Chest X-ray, PA view. Patient: 44 years old, sex F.
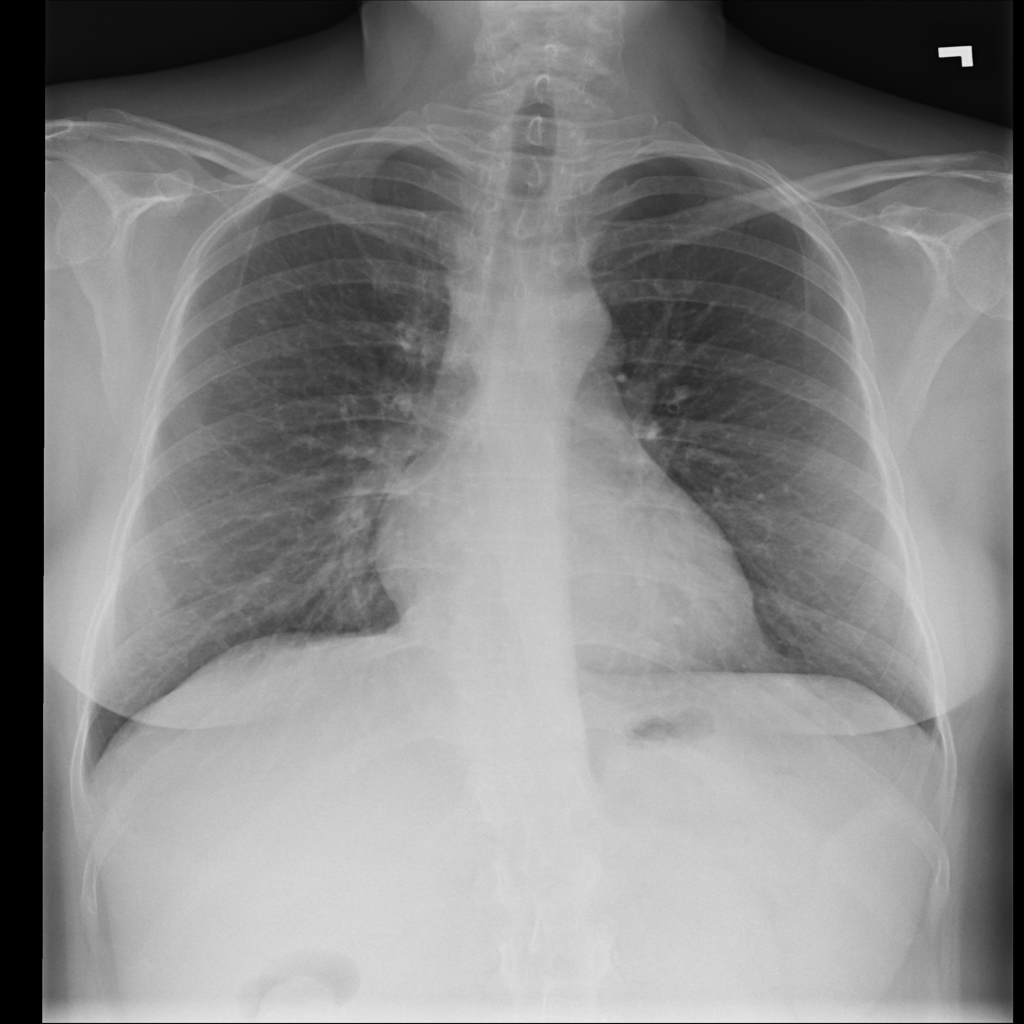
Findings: No Finding